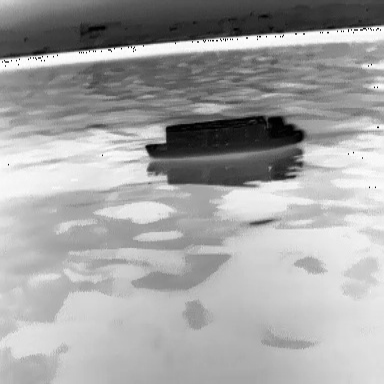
There is a fishing_boat in the infrared image.